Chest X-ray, PA view. Patient: 44 years old, sex M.
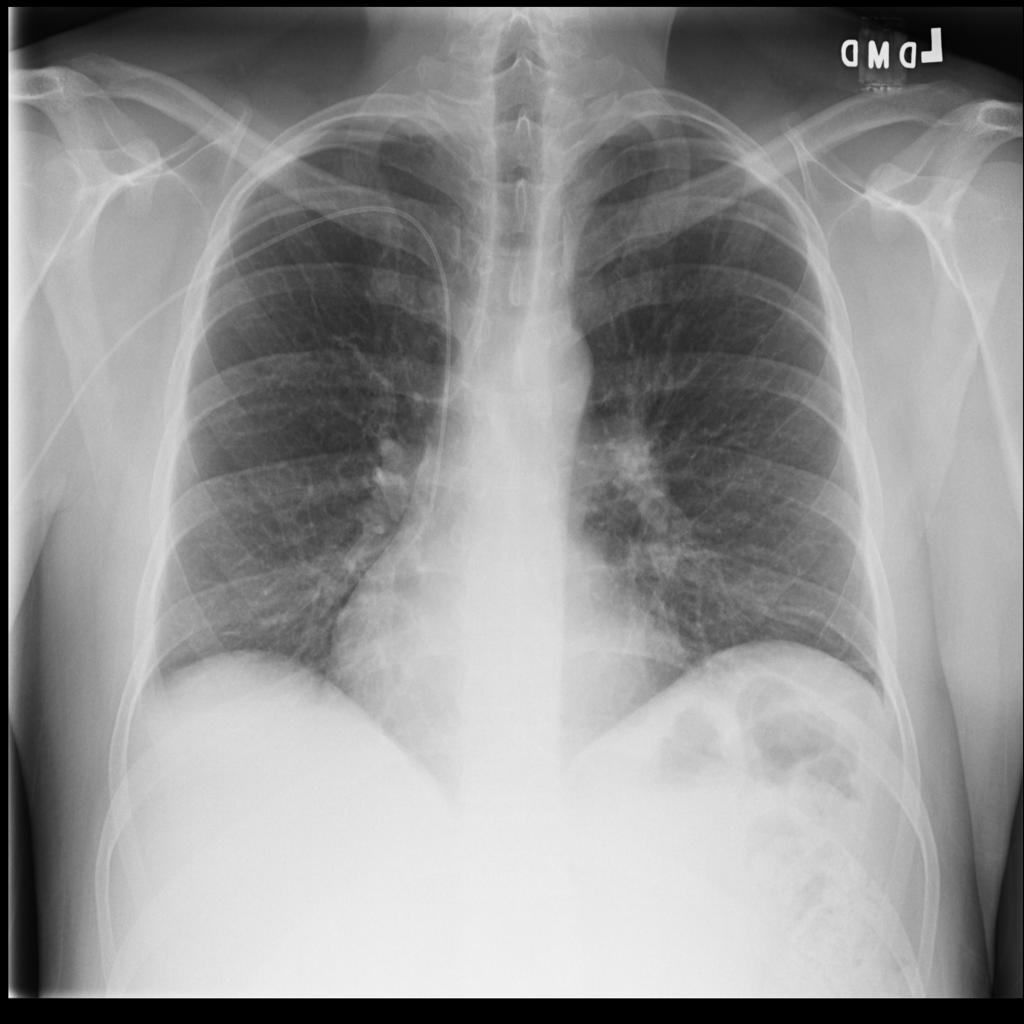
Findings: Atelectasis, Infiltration